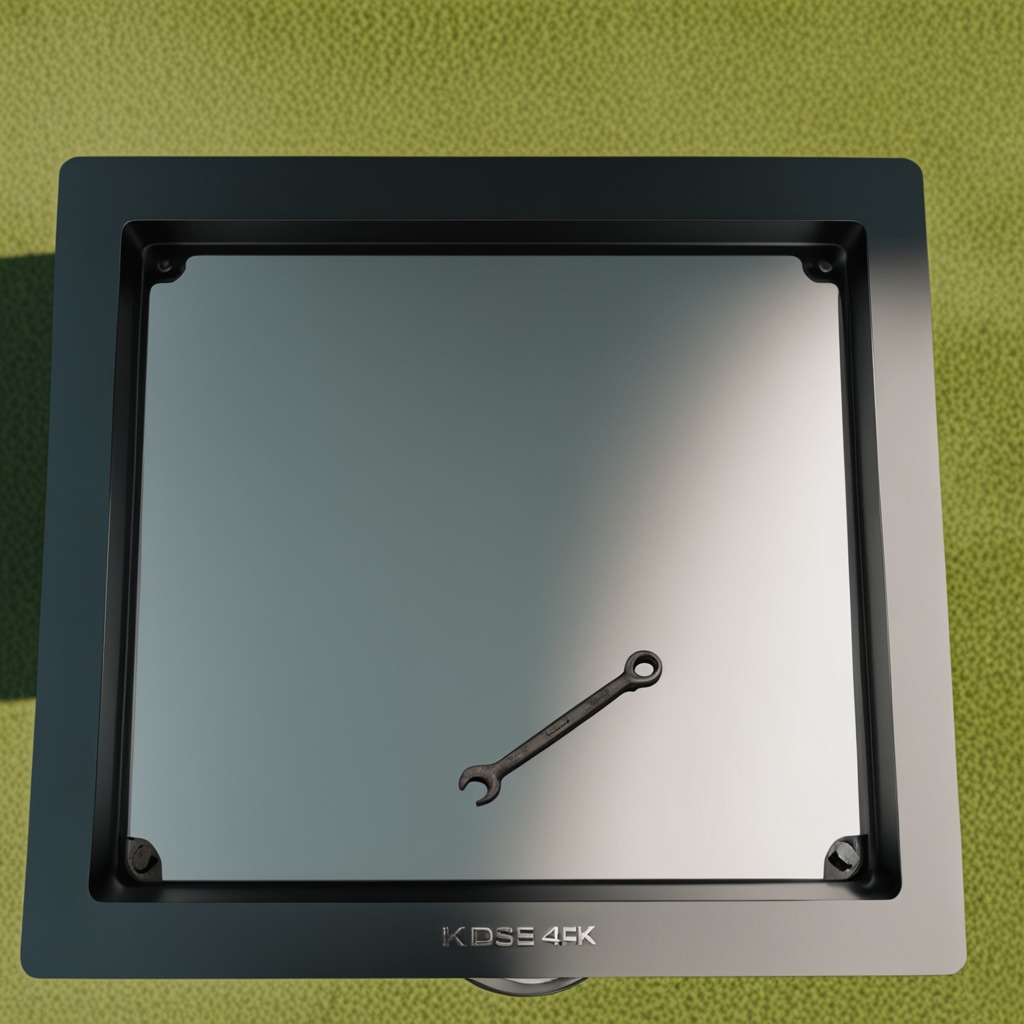
An wrench lies on a clean utility table in a temporary outdoor tool station.